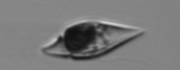
Label: Amphidinium